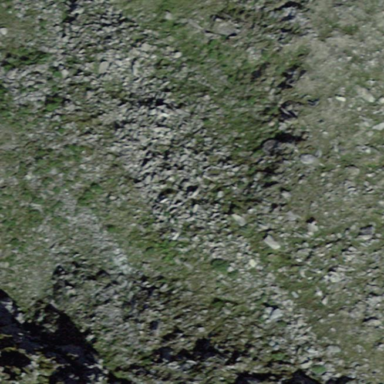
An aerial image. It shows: Scree landscape.